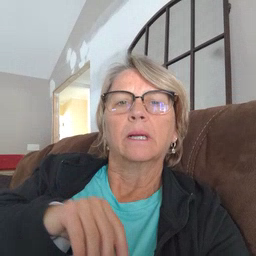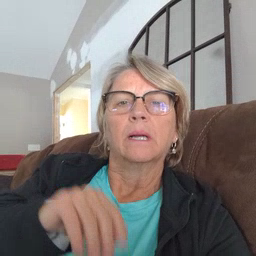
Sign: boy